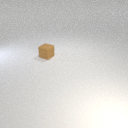
small brown rubber cube